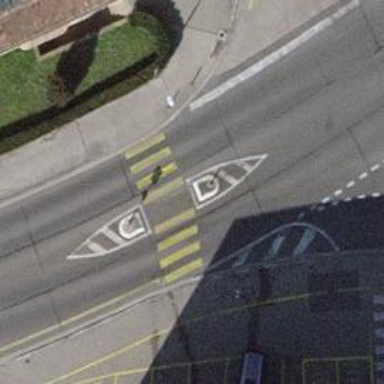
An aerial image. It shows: Asphalt footway with marked crossing.